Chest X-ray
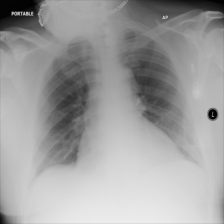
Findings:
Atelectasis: negative
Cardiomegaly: negative
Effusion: negative
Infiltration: negative
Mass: negative
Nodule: negative
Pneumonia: negative
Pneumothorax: negative
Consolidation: negative
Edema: negative
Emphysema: negative
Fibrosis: negative
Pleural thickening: negative
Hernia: negative